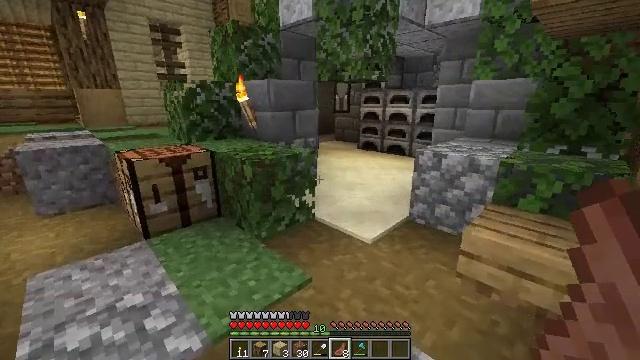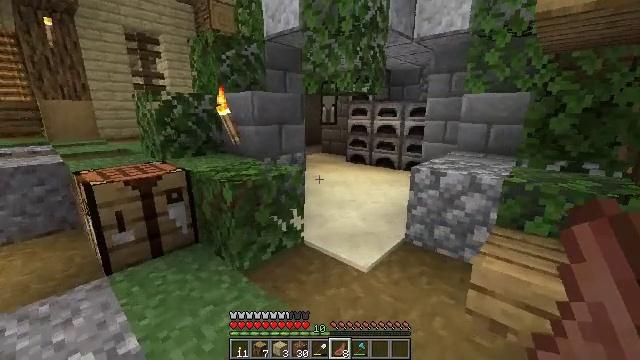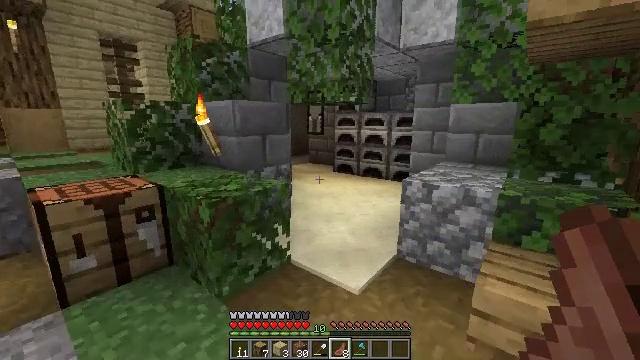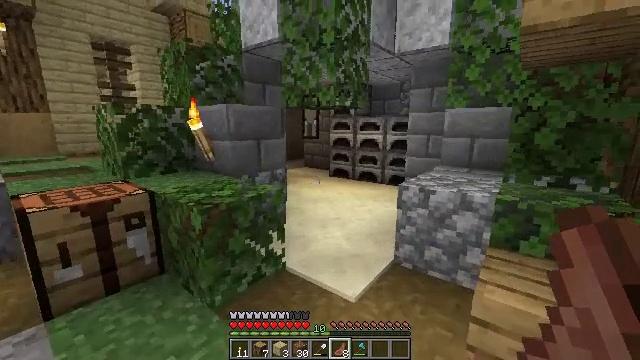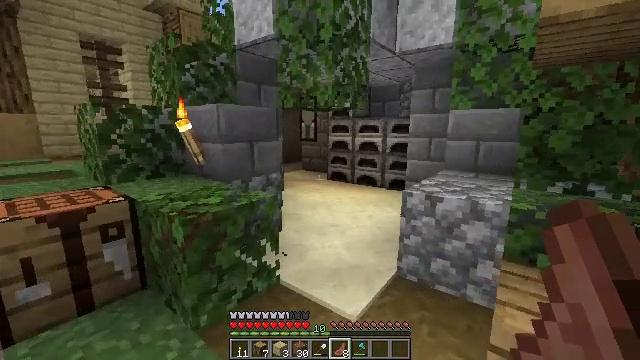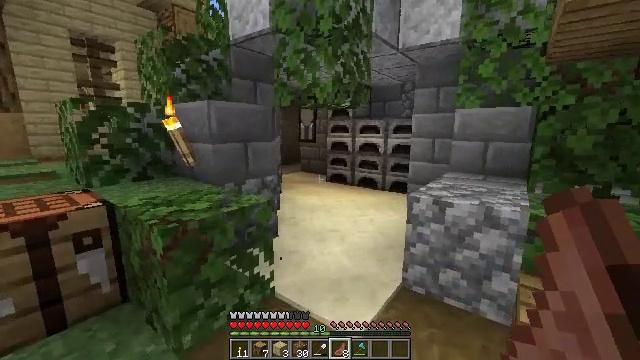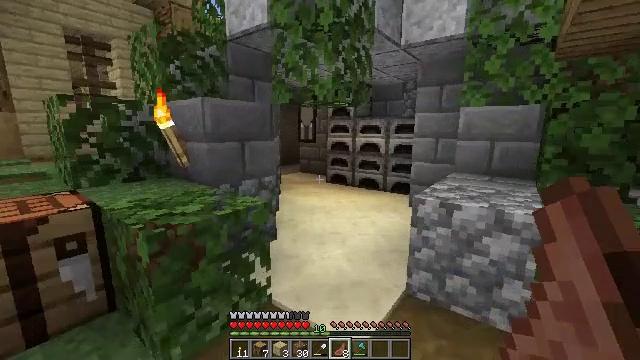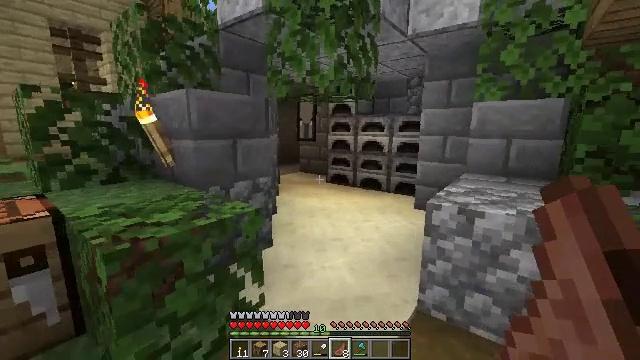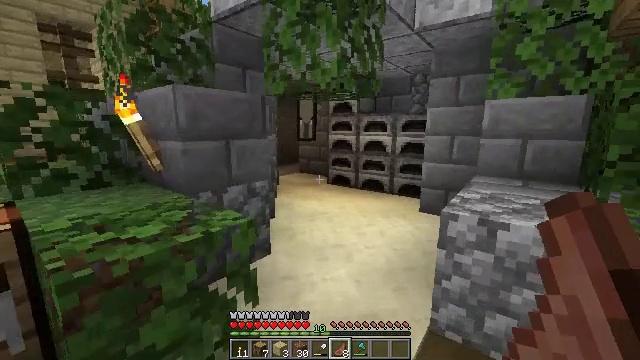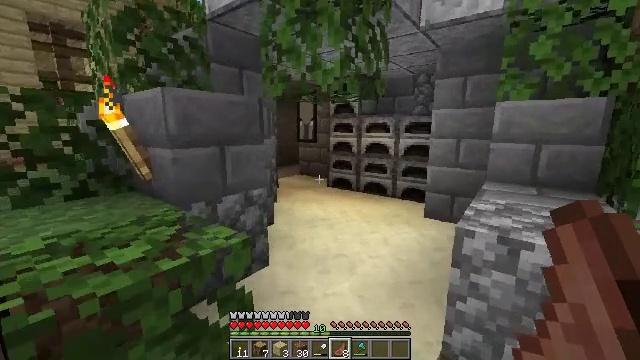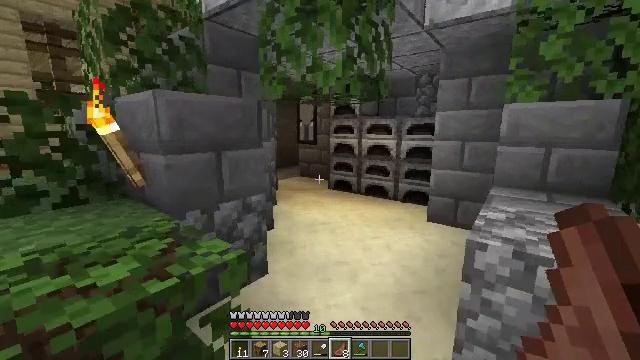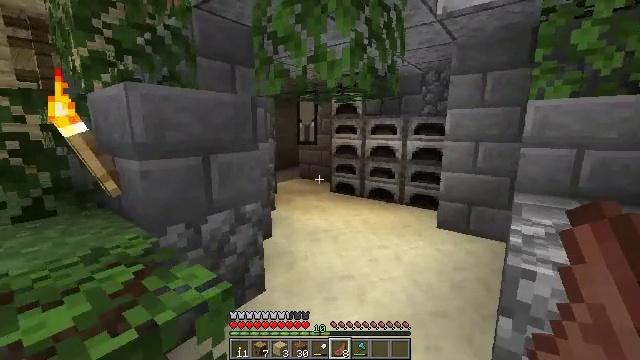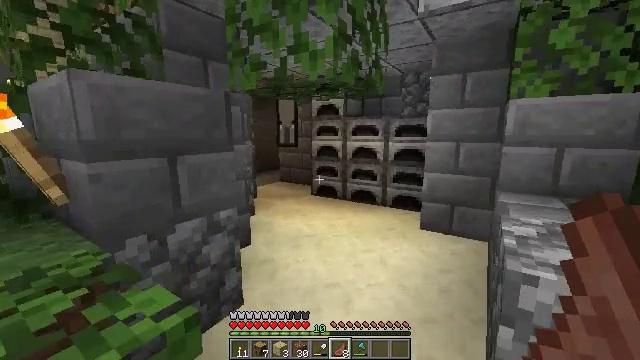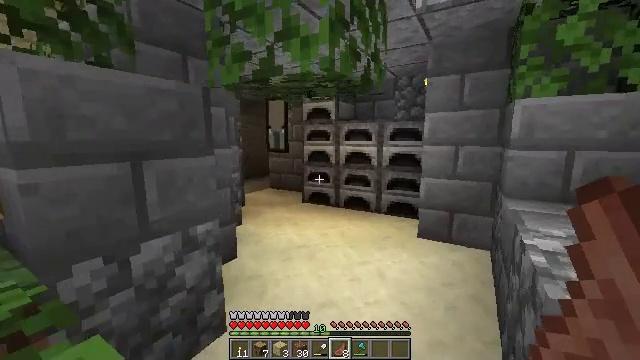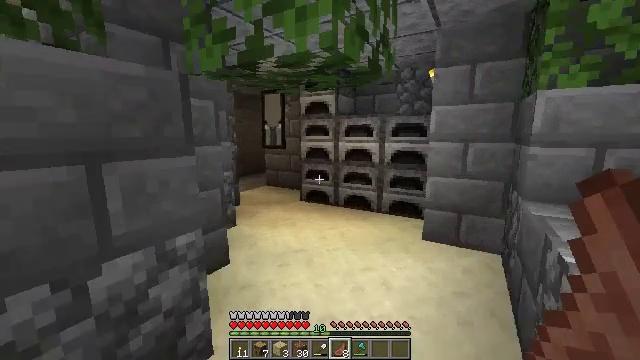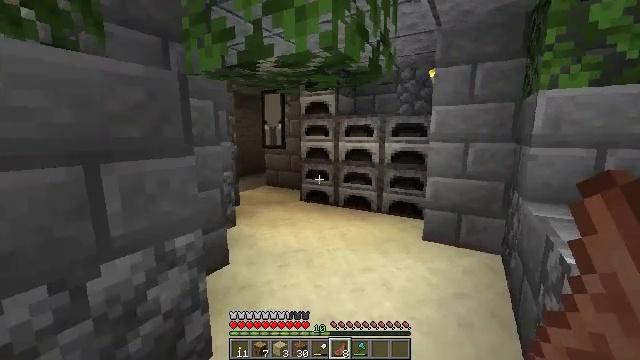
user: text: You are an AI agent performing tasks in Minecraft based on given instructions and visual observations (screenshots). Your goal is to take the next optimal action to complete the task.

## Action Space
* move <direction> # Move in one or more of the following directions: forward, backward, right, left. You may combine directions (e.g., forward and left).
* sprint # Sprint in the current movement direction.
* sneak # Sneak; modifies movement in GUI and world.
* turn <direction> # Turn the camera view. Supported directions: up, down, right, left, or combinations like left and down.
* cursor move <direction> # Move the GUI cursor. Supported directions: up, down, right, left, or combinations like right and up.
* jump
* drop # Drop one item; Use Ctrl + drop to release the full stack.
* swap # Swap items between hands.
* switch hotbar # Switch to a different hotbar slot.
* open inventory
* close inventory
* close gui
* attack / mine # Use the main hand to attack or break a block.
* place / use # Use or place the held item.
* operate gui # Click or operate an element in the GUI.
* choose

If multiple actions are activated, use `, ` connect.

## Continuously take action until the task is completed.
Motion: motion action
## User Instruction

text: Reclaim the stonecutter into your inventory.
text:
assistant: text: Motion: move forward, turn right and up
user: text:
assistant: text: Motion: move forward, turn right and up
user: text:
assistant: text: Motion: move forward, turn right
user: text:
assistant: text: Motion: move forward
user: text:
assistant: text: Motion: move forward
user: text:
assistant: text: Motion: move forward
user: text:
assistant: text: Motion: move forward
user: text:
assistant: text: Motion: move forward
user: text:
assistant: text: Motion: move forward
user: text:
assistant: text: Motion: move forward
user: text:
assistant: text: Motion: move forward
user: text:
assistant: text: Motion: move forward, turn right
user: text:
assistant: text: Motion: move forward, turn right and up
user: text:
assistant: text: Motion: move forward
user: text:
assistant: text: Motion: move forward
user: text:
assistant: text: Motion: move forward
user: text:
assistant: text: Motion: move forward
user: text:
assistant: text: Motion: move forward
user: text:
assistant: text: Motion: move forward
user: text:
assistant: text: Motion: move forward
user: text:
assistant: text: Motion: no_op
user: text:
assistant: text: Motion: move forward
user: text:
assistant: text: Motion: move forward, turn down
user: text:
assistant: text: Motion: move forward, turn left
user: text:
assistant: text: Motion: move forward, turn left
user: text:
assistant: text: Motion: move forward, turn left
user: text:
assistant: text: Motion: move forward, turn left
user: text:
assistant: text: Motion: move forward, turn left
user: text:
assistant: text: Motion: move forward
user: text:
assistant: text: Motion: move forward